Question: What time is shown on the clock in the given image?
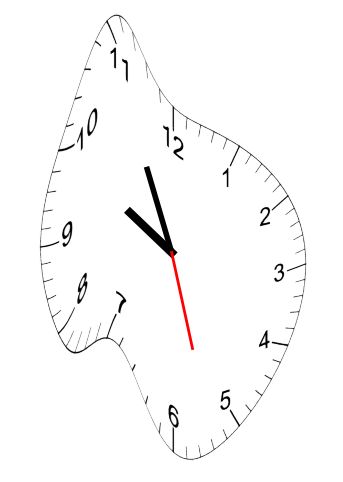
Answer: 09:55:27